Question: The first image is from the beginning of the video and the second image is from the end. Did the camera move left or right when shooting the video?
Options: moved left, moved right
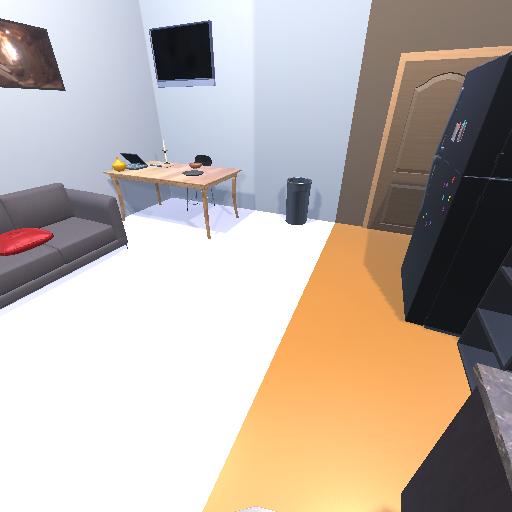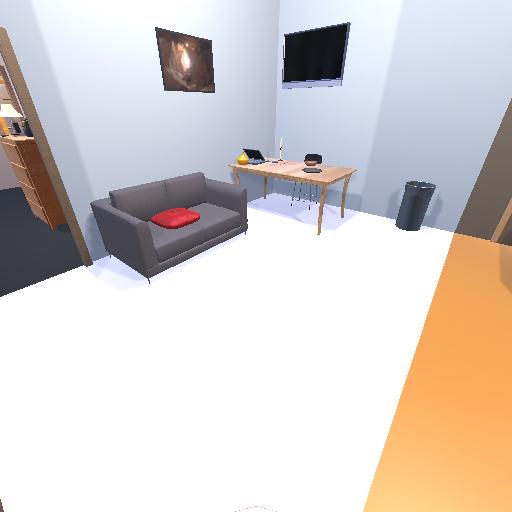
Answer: moved left